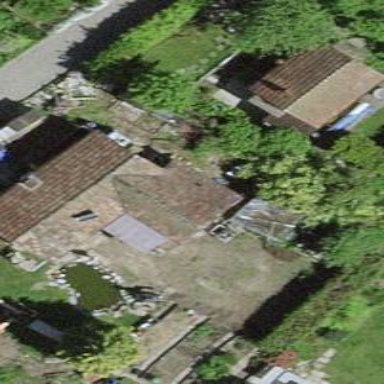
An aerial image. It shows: Bungalow.